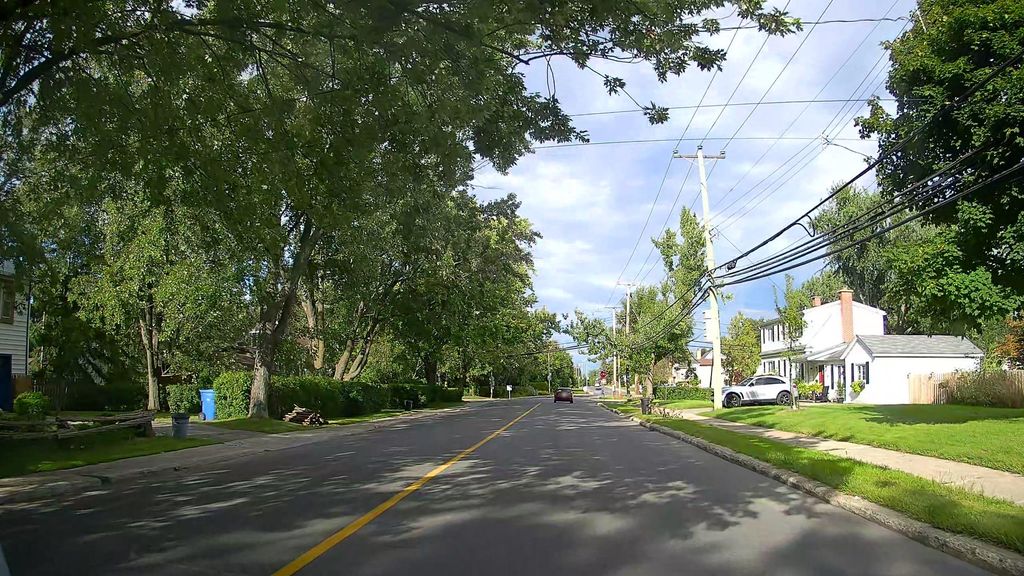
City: montreal